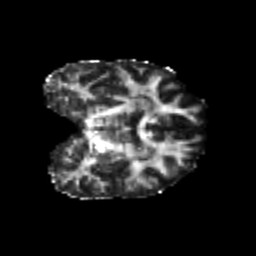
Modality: FA
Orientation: coronal
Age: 24
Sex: female
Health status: healthy
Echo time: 0.074 s